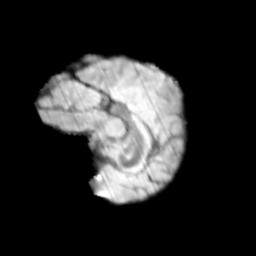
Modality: T2w
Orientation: sagittal
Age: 9
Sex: female
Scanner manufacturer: siemens
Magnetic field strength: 3 T
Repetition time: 3.8 s
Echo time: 0.07 s